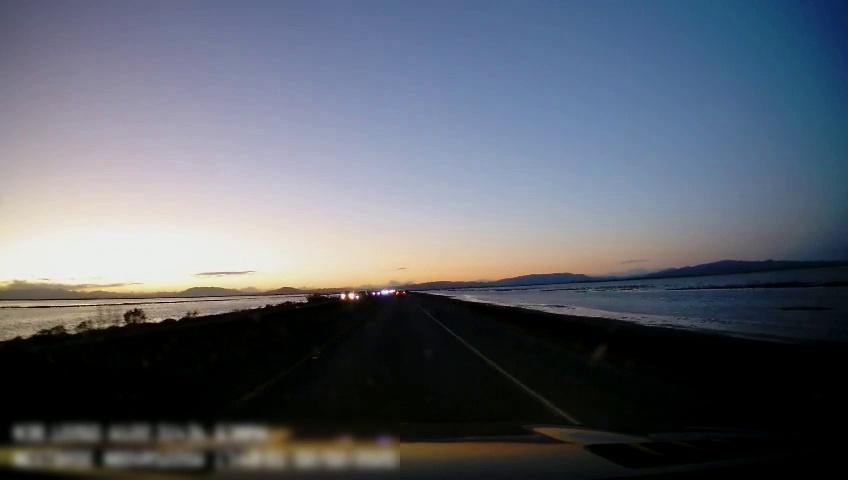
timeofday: Dusk/Dawn/Twilight
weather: Sunny
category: Drivable Space
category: Vehicles | Car
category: Vehicles | Car
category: Lanes | Current Lane
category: Lanes | Current Lane